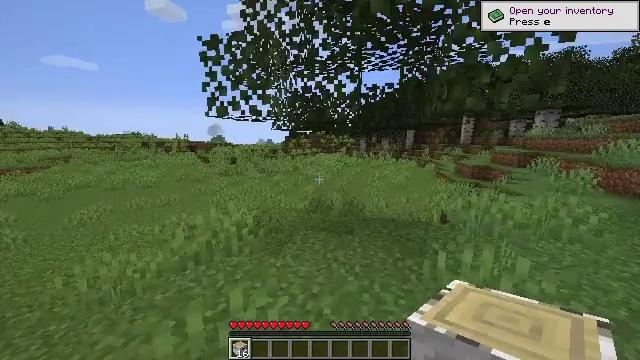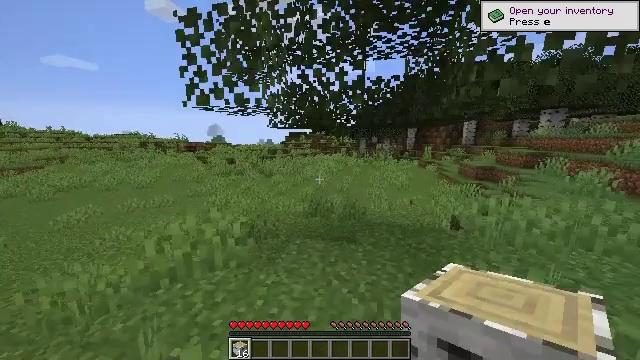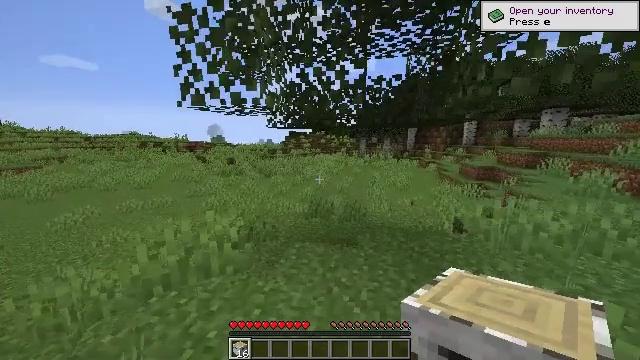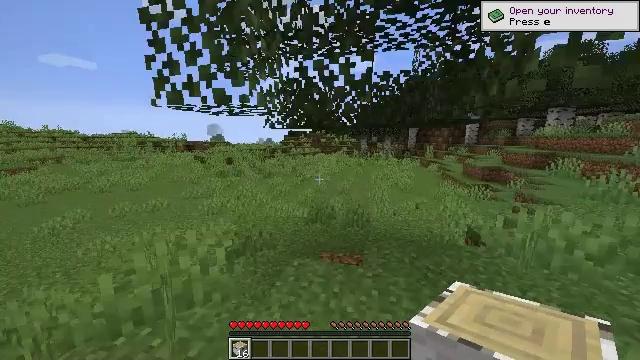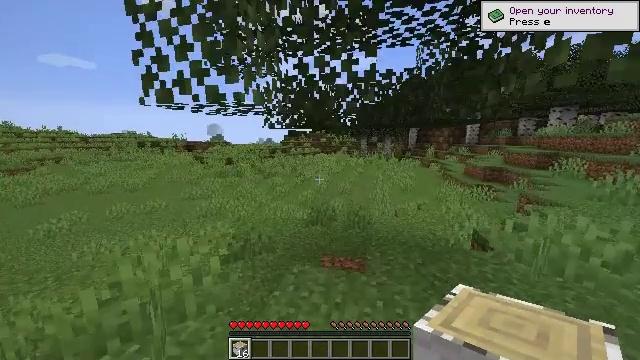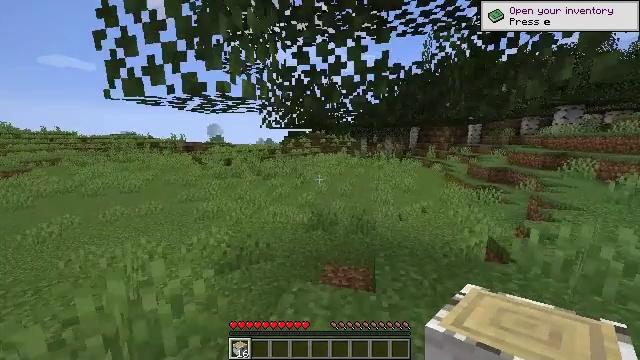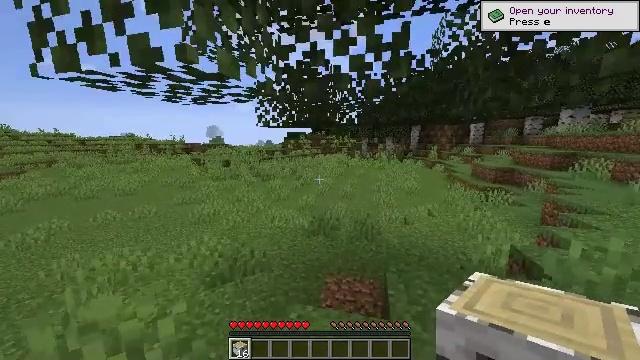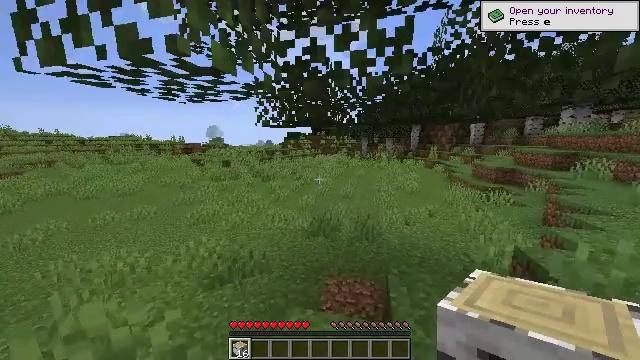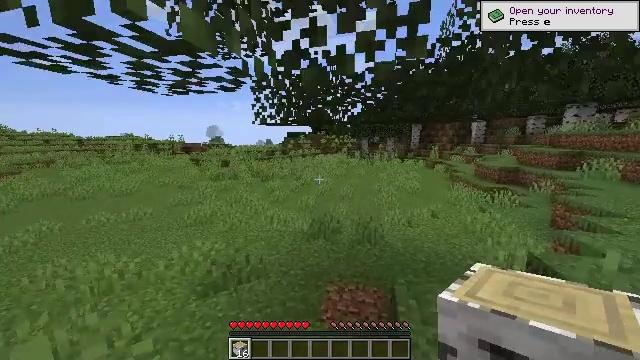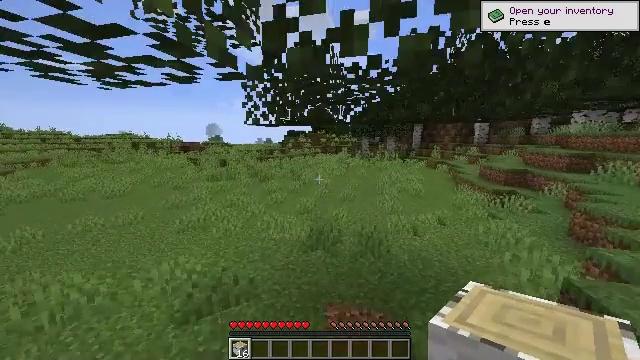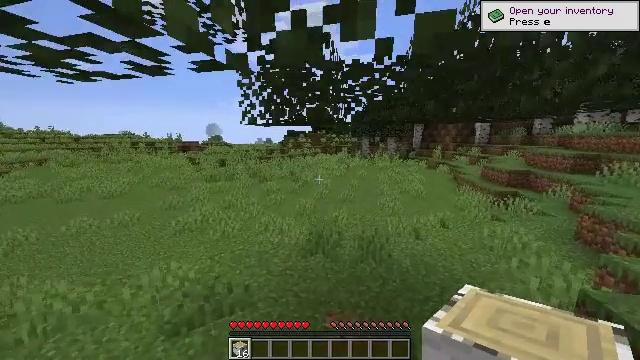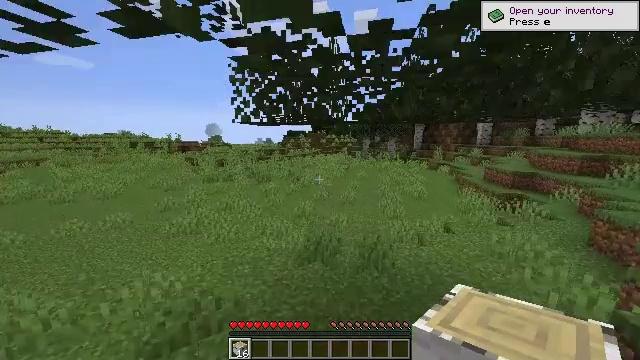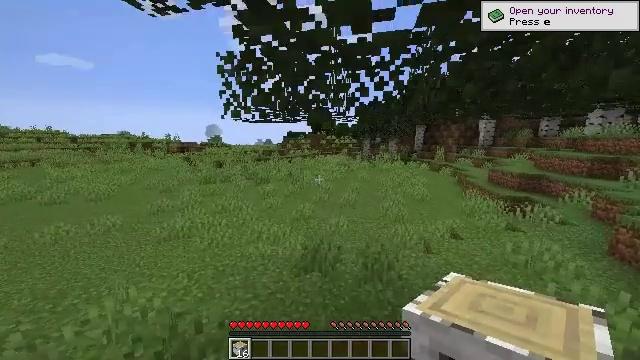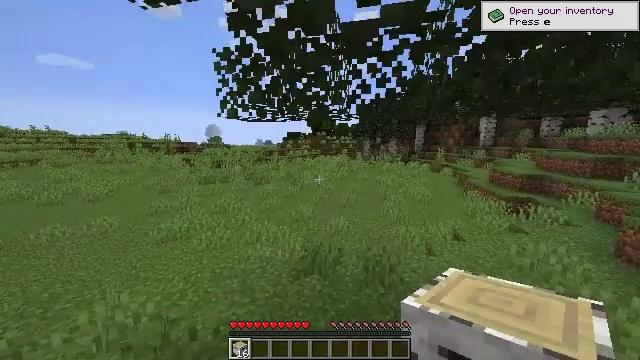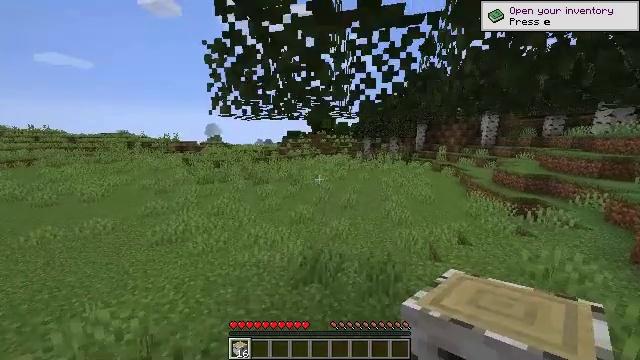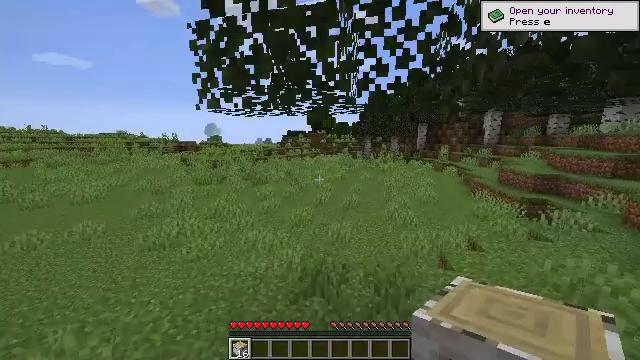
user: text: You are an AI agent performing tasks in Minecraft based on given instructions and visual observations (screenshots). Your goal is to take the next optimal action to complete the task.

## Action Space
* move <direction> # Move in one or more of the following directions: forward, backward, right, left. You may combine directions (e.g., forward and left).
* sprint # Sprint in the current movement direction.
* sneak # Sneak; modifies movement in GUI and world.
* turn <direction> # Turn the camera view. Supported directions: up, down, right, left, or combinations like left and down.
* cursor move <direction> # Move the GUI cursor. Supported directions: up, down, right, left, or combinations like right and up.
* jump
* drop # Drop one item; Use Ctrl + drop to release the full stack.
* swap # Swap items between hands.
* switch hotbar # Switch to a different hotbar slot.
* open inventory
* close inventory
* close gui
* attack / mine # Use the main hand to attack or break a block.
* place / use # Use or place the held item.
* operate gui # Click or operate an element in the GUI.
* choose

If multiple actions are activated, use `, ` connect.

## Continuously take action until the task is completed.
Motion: motion action
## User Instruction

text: Use birch logs to craft birch planks.
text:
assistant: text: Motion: move forward
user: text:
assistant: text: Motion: move forward
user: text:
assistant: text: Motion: move forward
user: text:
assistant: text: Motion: move forward
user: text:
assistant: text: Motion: move forward
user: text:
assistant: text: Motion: move forward
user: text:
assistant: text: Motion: move forward
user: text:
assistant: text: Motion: move forward
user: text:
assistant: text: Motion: move forward
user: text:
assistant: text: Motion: move forward
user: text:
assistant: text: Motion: move forward
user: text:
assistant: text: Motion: move forward
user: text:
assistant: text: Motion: move forward
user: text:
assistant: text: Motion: move forward
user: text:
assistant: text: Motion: move forward
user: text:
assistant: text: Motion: move forward
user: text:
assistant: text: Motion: move forward
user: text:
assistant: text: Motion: move forward
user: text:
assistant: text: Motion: move forward
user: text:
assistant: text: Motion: move forward
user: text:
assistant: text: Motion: move forward, turn right
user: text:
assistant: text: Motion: move forward, turn right
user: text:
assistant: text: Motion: move forward, turn right
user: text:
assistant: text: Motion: move forward, turn right
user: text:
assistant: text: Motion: move forward
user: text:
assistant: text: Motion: move forward, jump
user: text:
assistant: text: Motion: move forward, jump
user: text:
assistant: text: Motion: move forward, jump
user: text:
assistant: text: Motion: move forward, jump
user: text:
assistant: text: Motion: move forward, jump